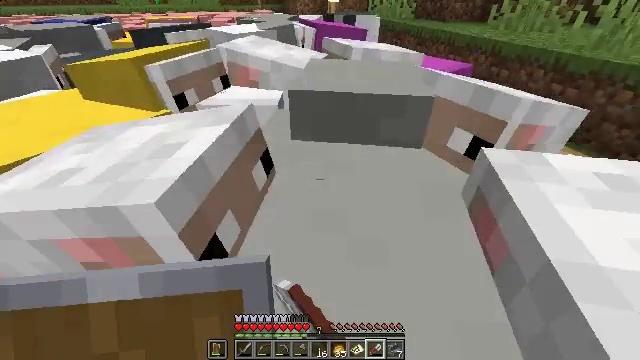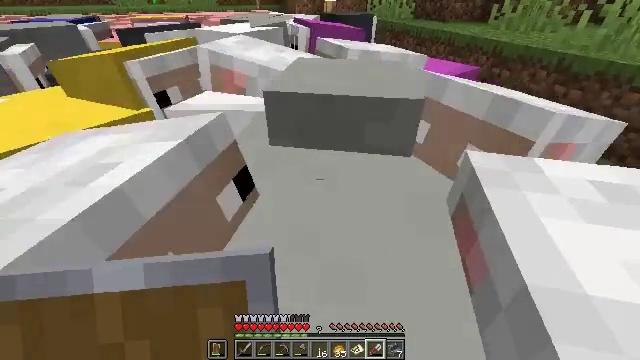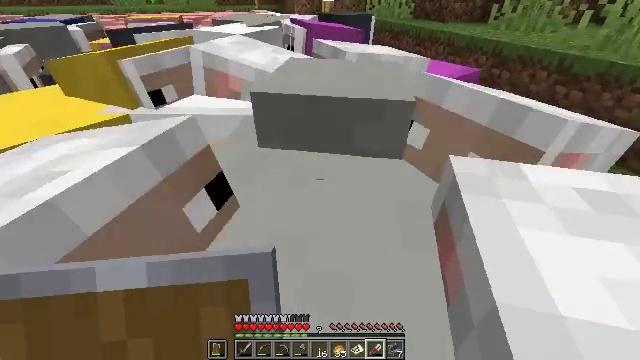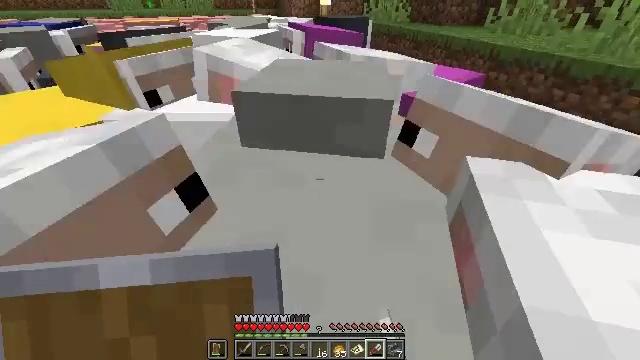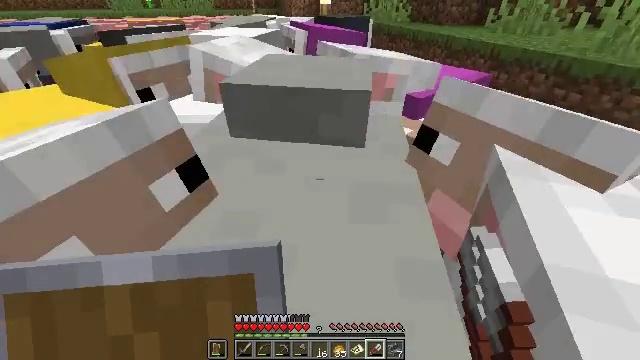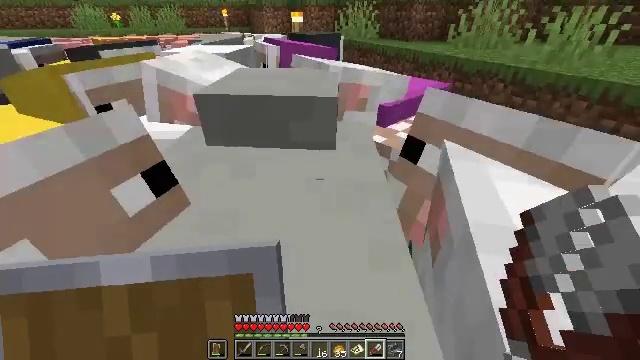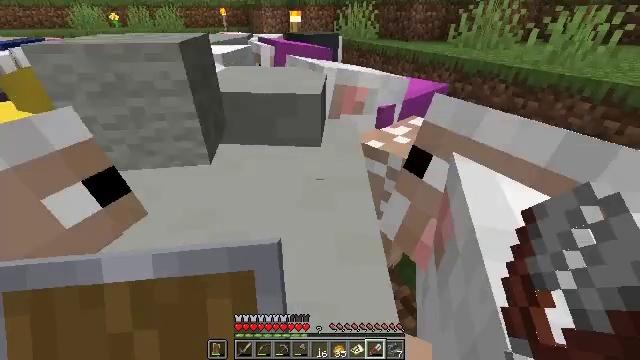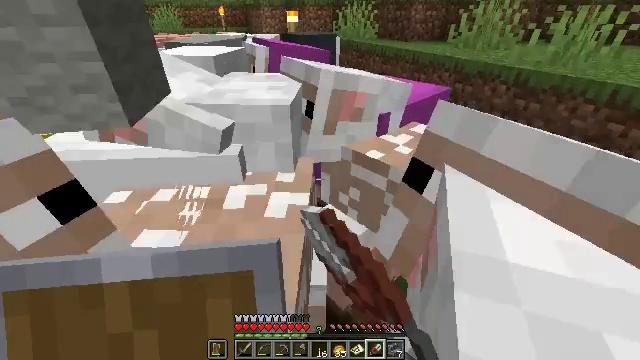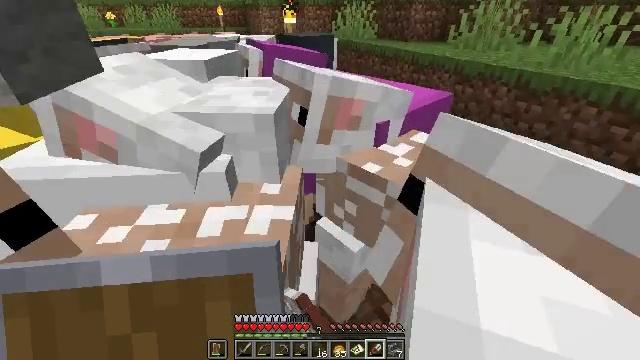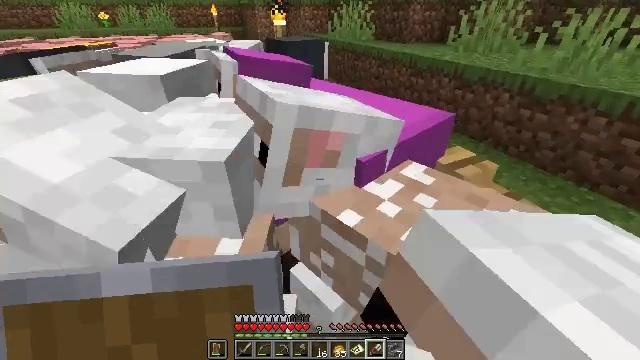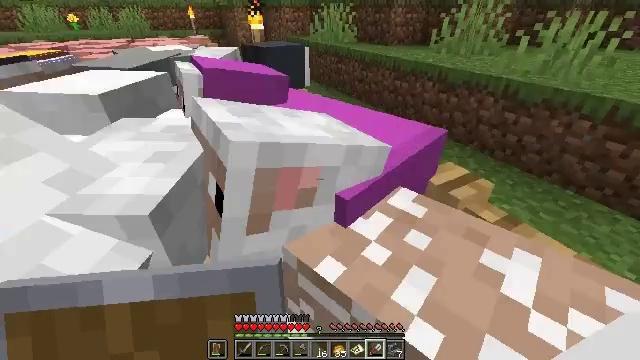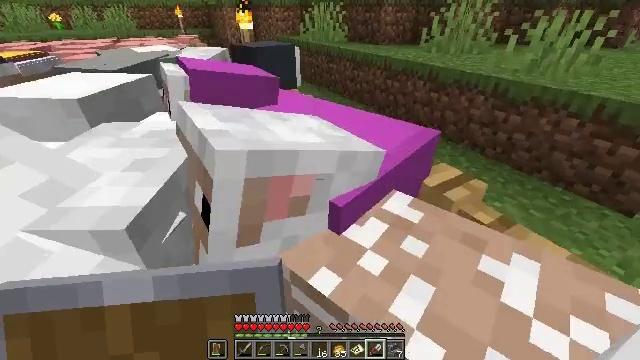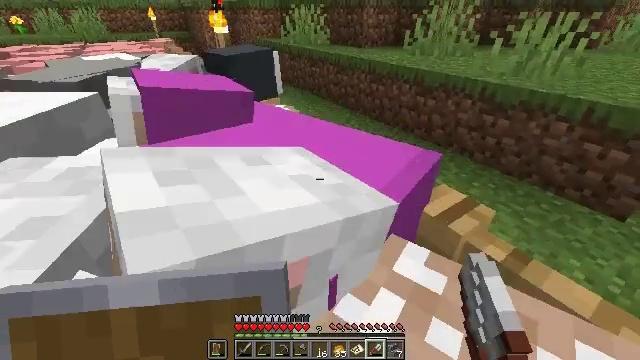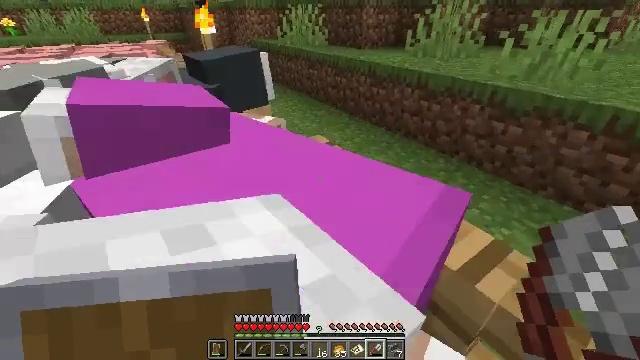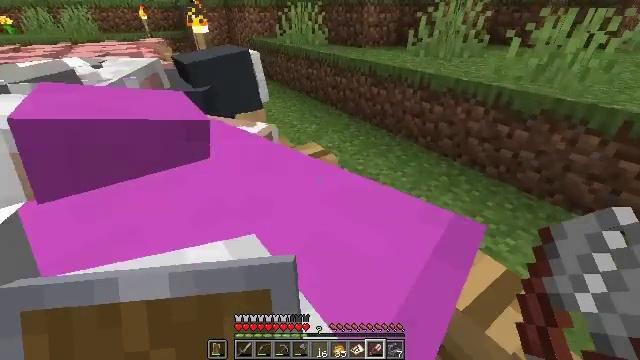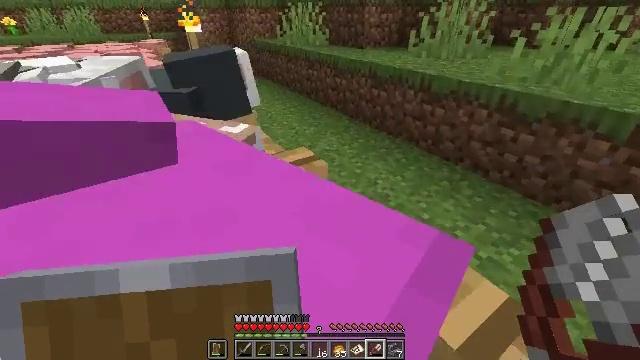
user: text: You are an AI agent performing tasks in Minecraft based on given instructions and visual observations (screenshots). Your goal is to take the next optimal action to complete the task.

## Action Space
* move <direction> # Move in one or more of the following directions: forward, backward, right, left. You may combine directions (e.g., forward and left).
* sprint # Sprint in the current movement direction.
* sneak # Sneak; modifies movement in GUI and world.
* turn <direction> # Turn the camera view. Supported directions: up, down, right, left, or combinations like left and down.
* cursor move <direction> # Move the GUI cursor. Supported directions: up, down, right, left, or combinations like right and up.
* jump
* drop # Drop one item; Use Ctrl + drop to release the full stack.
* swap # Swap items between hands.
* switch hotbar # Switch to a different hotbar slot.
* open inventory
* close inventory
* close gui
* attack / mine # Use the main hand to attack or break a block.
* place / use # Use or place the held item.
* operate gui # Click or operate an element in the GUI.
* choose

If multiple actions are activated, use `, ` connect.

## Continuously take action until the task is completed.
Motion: motion action
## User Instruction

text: Use a crafting table to craft a blue banner.
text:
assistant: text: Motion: use / place
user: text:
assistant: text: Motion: use / place
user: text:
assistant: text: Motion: no_op
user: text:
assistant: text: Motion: use / place
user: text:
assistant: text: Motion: move forward, turn right and up, use / place
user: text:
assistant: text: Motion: move forward, use / place
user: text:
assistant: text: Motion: move forward, use / place
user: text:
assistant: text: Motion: move forward, use / place
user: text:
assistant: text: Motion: move forward, use / place
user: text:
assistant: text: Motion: move forward, turn right, use / place
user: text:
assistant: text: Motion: move forward, turn right, use / place
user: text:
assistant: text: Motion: move forward, turn right, use / place
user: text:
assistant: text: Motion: move forward, use / place
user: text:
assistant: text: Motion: use / place
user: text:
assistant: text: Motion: move forward, use / place
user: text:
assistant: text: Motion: move forward, turn left, use / place
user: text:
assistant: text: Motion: move forward, turn left and down, use / place
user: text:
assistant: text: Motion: turn left and up, use / place
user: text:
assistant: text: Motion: turn left, use / place
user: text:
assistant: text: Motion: turn left, use / place
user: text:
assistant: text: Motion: turn up, use / place
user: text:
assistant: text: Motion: use / place
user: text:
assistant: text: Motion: turn right and up, use / place
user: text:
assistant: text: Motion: turn right and up, use / place
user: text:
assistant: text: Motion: turn right and up
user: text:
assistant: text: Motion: move forward, turn right and down, use / place
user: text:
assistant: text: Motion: move forward, turn right and down
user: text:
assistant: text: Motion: move forward, turn down, use / place
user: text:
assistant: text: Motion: move forward, turn left and down, use / place
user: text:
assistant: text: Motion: turn left and down, use / place